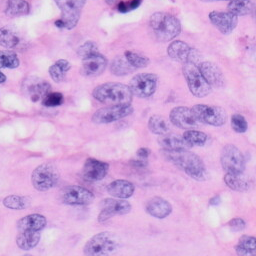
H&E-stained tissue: Skin